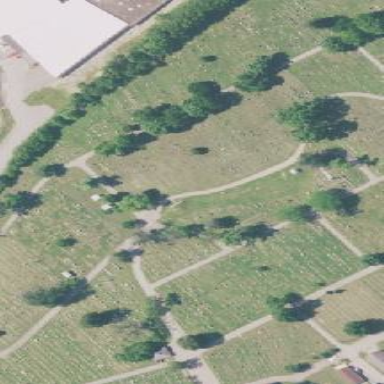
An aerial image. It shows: Cemetery.